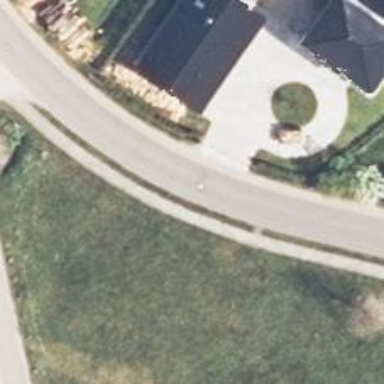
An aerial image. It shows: Residential road with asphalt surface and sidewalk on the left side.